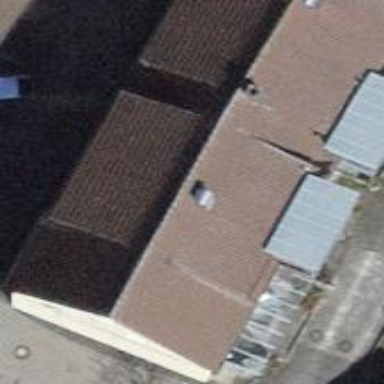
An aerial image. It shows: Terrace building.